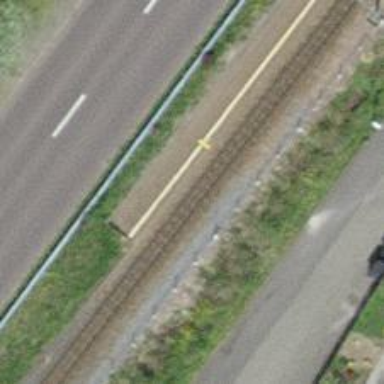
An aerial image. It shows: Crossing for the railway.